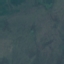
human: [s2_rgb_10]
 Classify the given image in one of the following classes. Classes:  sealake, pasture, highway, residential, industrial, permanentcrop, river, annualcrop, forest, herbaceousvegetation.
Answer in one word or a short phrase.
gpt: Pasture